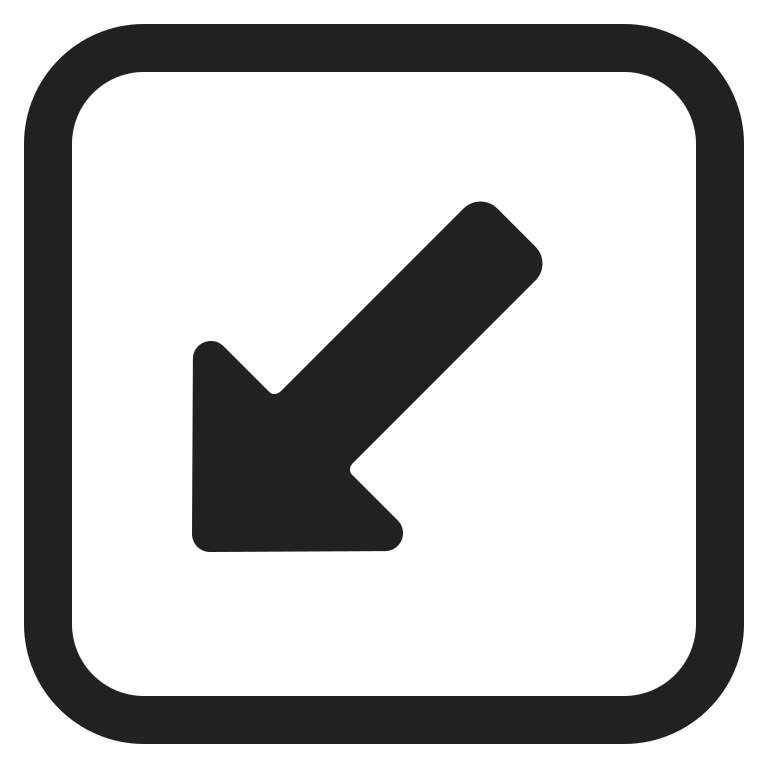
down left arrow high contrast